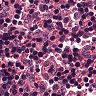
Metastatic tissue present: yes